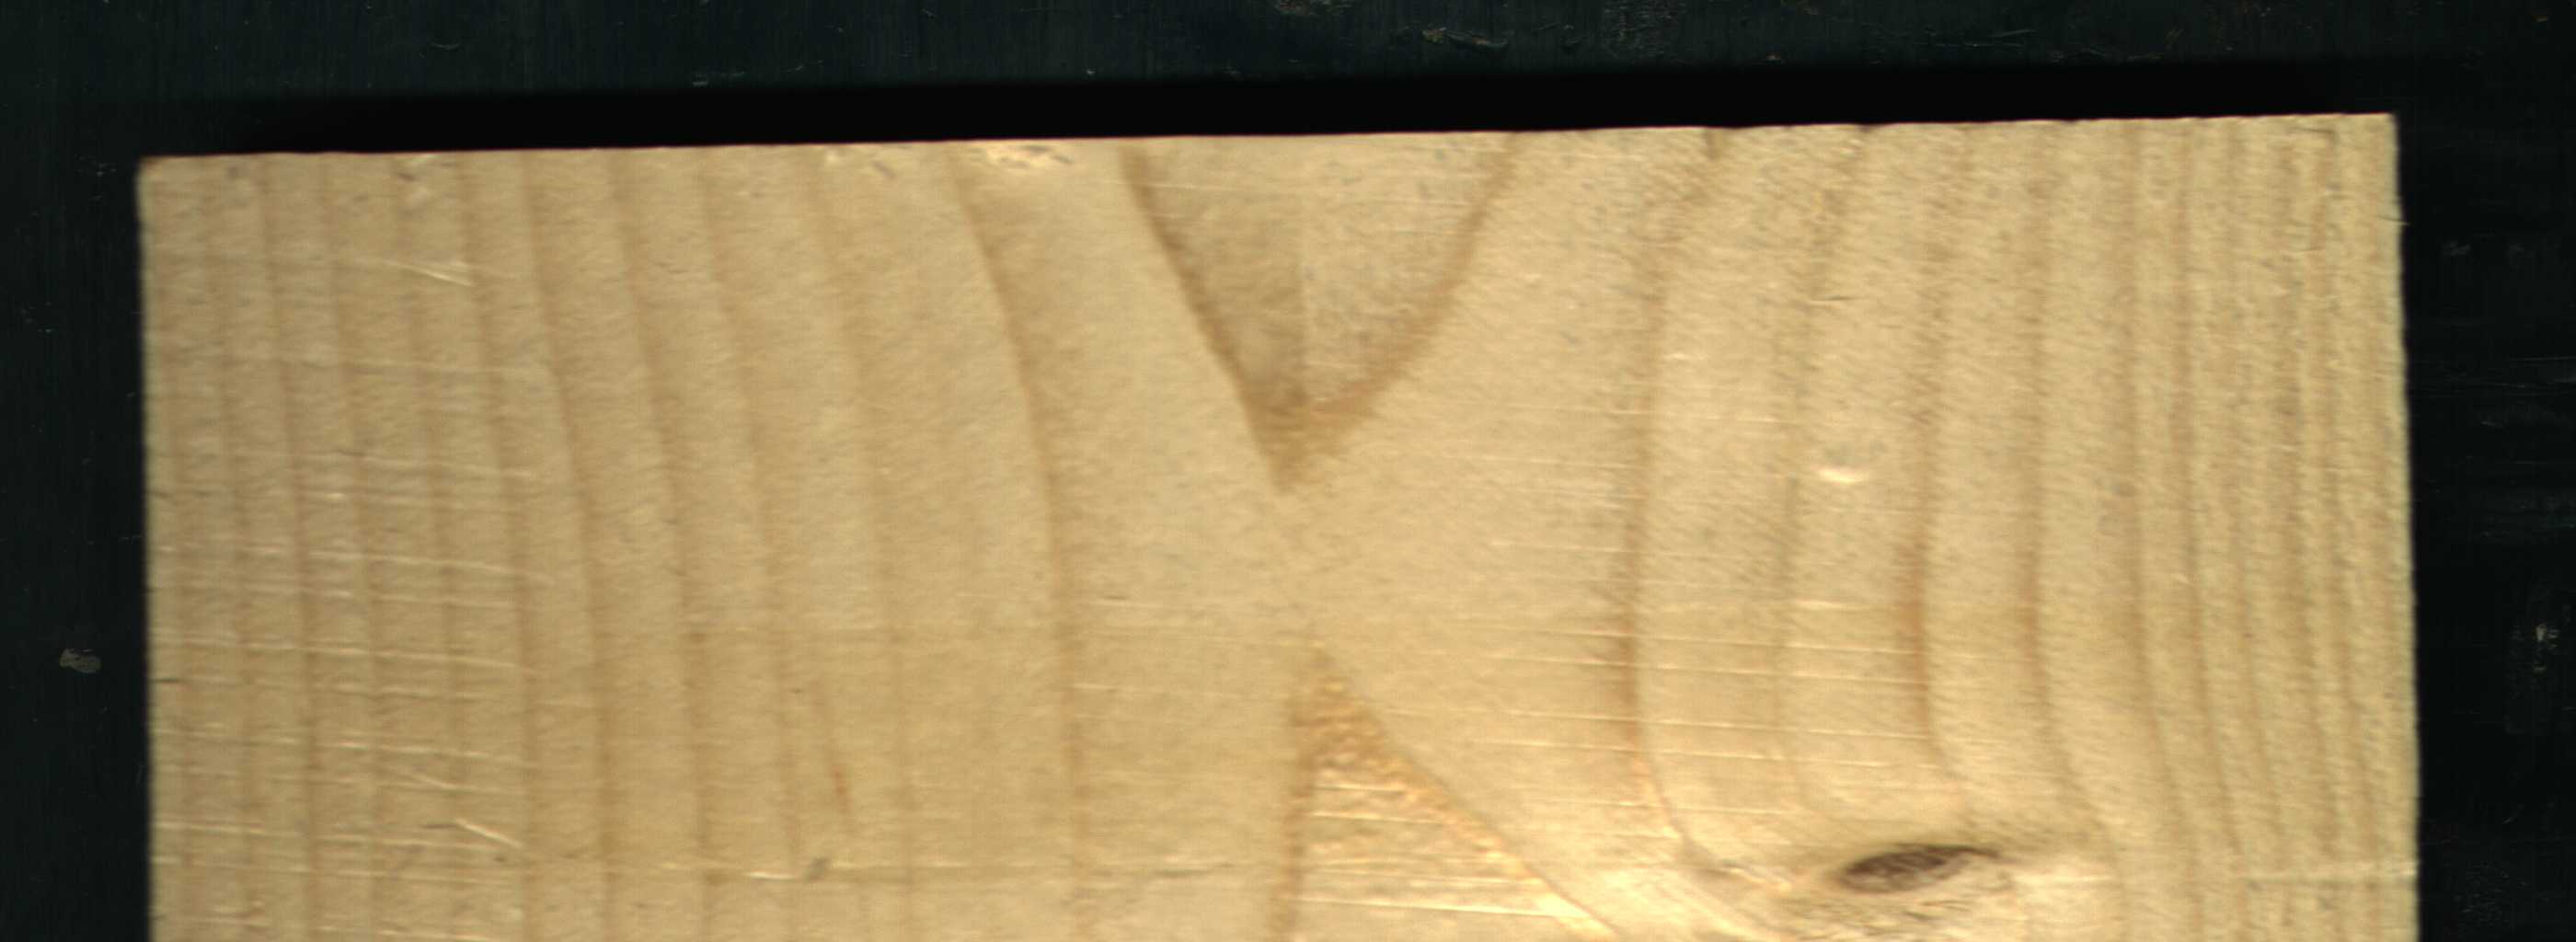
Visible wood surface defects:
Live_Knot